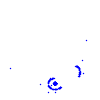
Particle: electron